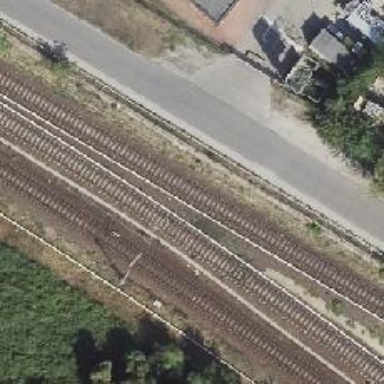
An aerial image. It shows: Railway signal.